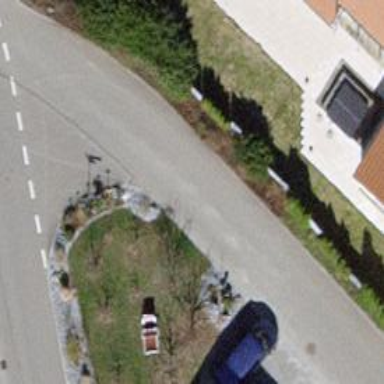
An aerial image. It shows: Unpaved road in residential area.